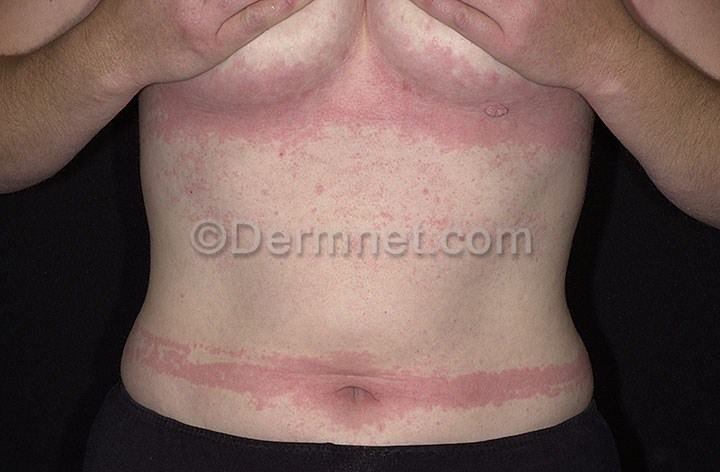
Disease: Urticaria Hives